Interaction volume radius: 5 \u00c5
Interaction volume height: 30 \u00c5
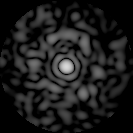
Disorder parameter: 0.8403